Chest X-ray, PA view. Patient: 21 years old, sex F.
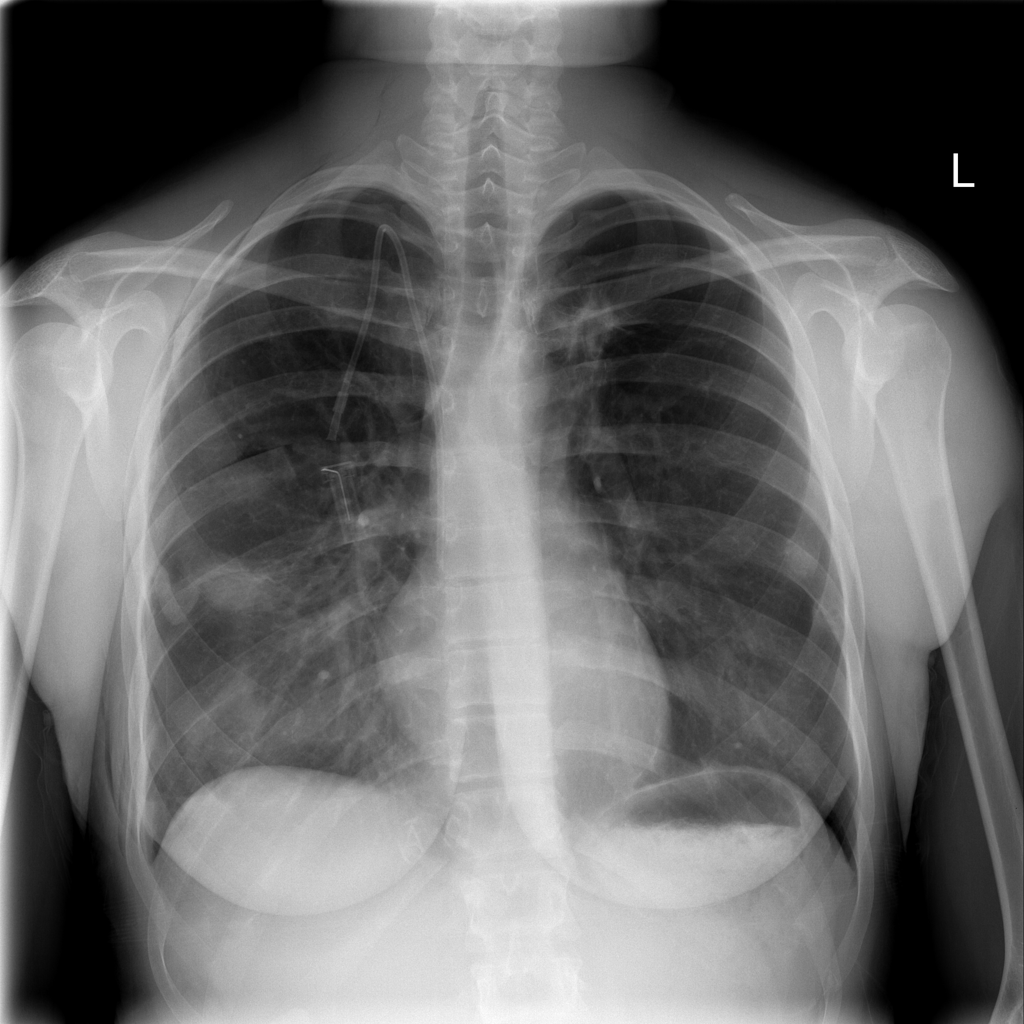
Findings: Emphysema, Pneumothorax